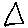
Label: triangle